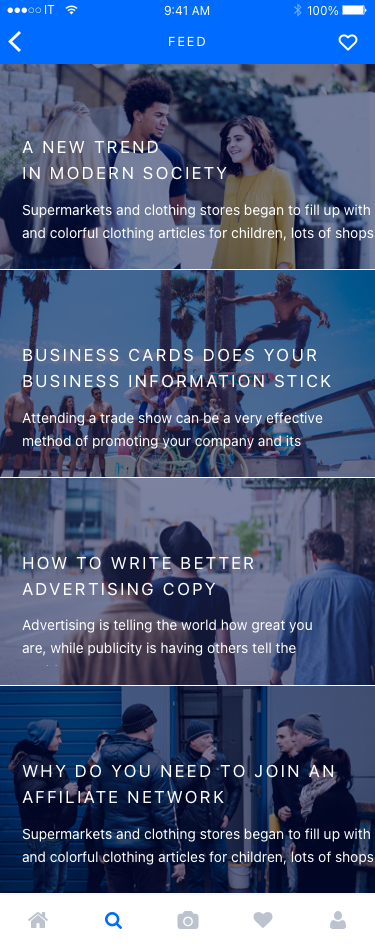
Text in this UI design:
Why Do You Need To Join An Affiliate Network
Supermarkets and clothing stores began to fill up with
and colorful clothing articles for children, lots of shops.
How To Write Better Advertising Copy
Advertising is telling the world how great you are, while publicity is having others tell the world.
. Companies and organizations that understand the importance of publicity are generally more successful than those who use advertising alone to reach their target audiences.

Newspapers, magazines and radio and television news programs are filled with stories about businesses and organizations. Those who know how to present materials professionally to the right people will get media coverage for free, while those who don’t understand how publicity works have to rely on large advertising budgets to reach their audiences, usually with less impressive results.

“If you can get a news organization to report about your event or praise something you’re doing, you have gained an enormous amount of credibility that simply couldn’t be generated through paid advertising,” said David Forman, a public relations veteran and author of “Publicity Professor,” a workbook that teaches business owners how to get free news coverage.

The first step in reaching out to media professionals is to create an appealing press release. Its main purpose is to get an editor or producer interested in what you have to say or in what you are doing. It should contain enough information, specifics and quotes that a writer can craft a story from it without ever having to call you.

A media alert is another tool for getting press coverage. Its purpose is to give news assignment desks the specifics about an event in a way that entices editors or television news directors to send a reporter or camera crew.

There are dozens of other ways to get news coverage, such as placing feature stories or writing pitch letters offering your expertise in a subject for quotes or on-air interviews.

Forman says you don’t have to hire outside help to get publicity.

“Nobody knows your business like you do,” Forman said. “You simply have to reach the appropriate person with your message, in a format that media professionals expect.”

Using real-world examples, “Publicity Professor” shows you how to give editors and producers exactly what they’re looking for to get your story covered for free.

The guidebook includes easy-to-follow templates of press releases, media alerts, feature stories and pitch letters; suggestions on creating newsworthy special events and awards programs; and resources for contacting local, regional and national media.
Business Cards Does Your Business Information Stick
Attending a trade show can be a very effective method of promoting your company and its products.
And one of the most effective ways to optimize your trade show display and increase traffic to your booth is through the use of banner stands. A banner stand for your trade show display draws attention to your booth and helps you deliver your message to prospective clients, current customers and business contacts at what is usually a highly competitive event. Your trade show display should stand out from the crowd, and a banner stand is a great way to make sure it does.

Banners themselves are typically constructed with either fabric or vinyl. There are advantages and disadvantages to each type of material, so you should consider how you will use your banner stand before deciding between fabric and vinyl. Fabric banners are durable and long-lasting. Fabric doesn’t reflect light like vinyl, which can decrease your banner’s readability. Fabric banners also don’t bend or crease so they travel well. However, fabric banners are not easy to clean and can become dingy or faded with time. Vinyl banners are easy to wipe clean and allow for brighter colors and sharper image definition on them making them more eye-catching than fabric banners. There are many aspects of banner stands that make your investment in one worthwhile. Banner stands can be designed with your company logo or graphics, and include the important information you want to convey to prospective clients. They can be used in conjunction with a trade show display or on their own to advertise a product, announce an event, or showcase information about your business. They can be used as an extension of your trade show booth at a show because they can be set up in other areas like the show lobby or at the end of an aisle. Additionally, banner stands are lightweight, portable, and easy to set up and take down.

Once you have invested in a banner stand, you will find many uses for this vital piece of equipment outside of trade show displays. Banner stands are reusable and long-lasting. You might consider setting up your custom banner stand in a shopping mall to draw customers into your store, in a hotel lobby to direct the flow of traffic, at a movie theater to advertise an upcoming film, at a sporting event to showcase team information, or wherever your audience is likely to be found. The benefits of a custom banner stand will last your business far beyond trade show displays, and with proper care can be used for several years of succinct, eye-catching advertisement for your business or company.
A New Trend
in Modern Society
Supermarkets and clothing stores began to fill up with
and colorful clothing articles for children, lots of shops.
FEED
100%
9:41 AM
IT